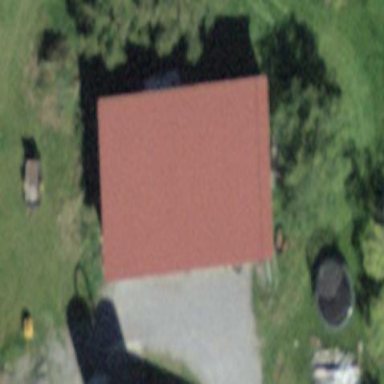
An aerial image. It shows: Shed.